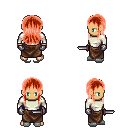
a pixel art fantasy rpg character, male body template, human, tanned skin, white long-sleeve shirt, robe skirt, red unkempt hairstyle, metal gloves, white slippers, dagger, four views (front, back, left, right), 2x2 character sprite sheet, small pixel art, hard edges, no anti-aliasing